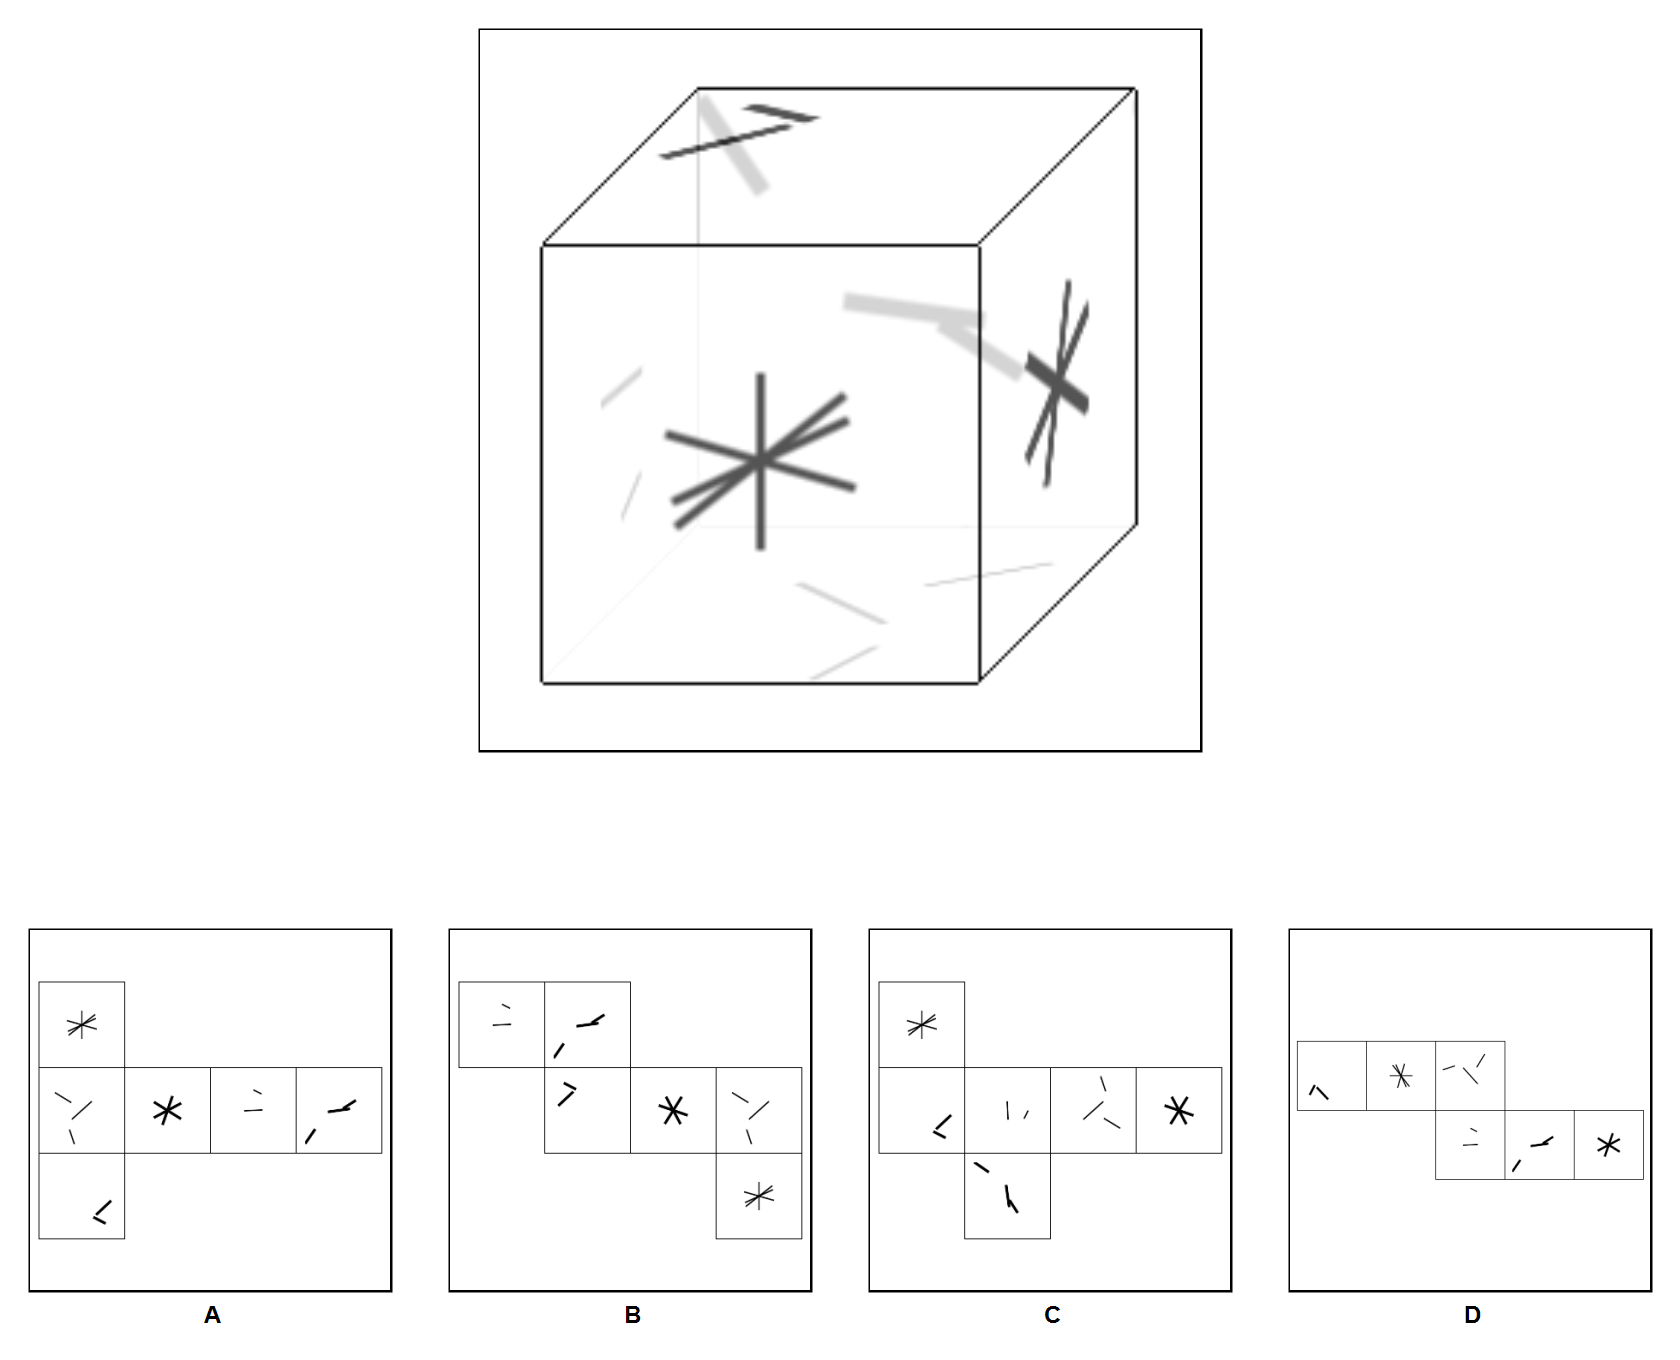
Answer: A